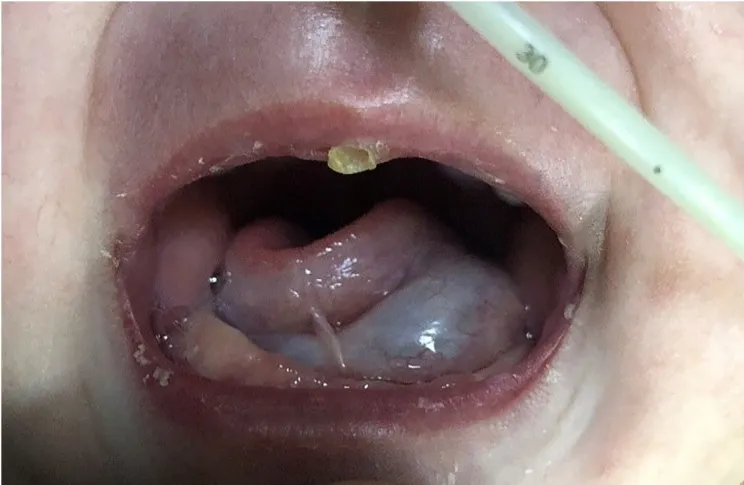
Two-month-old female (patient 4 in
Table 1
) with extensive bilateral microcystic cervicofacial lymphatic malformations with tongue and floor of mouth involvement at. Start of therapy.
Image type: pathology (fish)